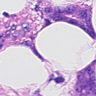
Metastatic tissue present: yes